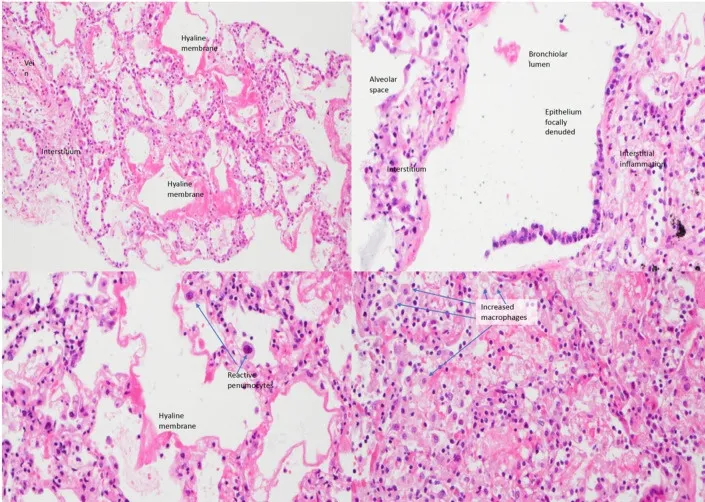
Lung biopsy of the patient under low power (left upper figure), medium power (right upper), and high power (left lower and right lower) showing interstitial inflammation, infiltration of macrophages and reactive pneumocytes with evidence of diffuse alveolar damage.
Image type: pathology (h&e)